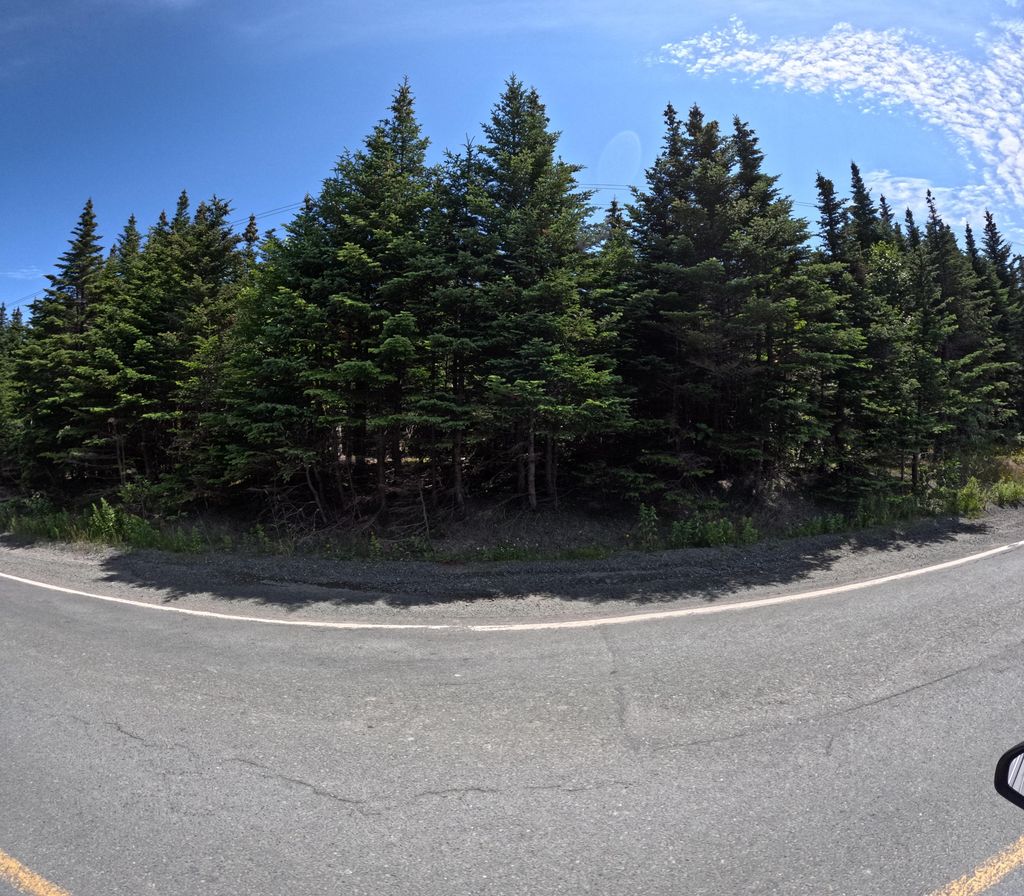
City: st_johns